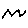
Label: zigzag